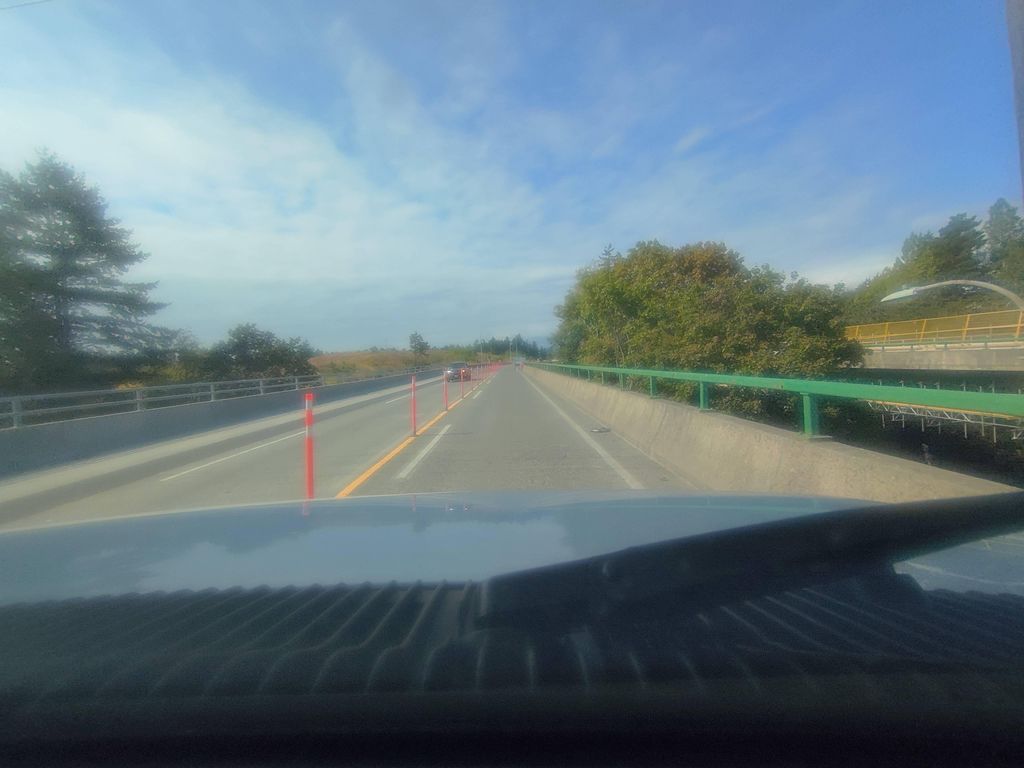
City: victoria